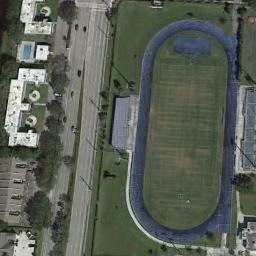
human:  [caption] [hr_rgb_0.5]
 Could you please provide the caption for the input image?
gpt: The track and field is built on the lawn and there is a road distance from the residential area .

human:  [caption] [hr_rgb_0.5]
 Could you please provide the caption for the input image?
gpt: The ground track field is on a lawn and some houses arranged neatly are next to the ground track field .

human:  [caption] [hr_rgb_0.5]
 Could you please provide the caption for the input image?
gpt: There are many buildings next to the ground track field .

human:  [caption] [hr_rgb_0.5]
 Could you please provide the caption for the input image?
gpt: There is a trail around the track .

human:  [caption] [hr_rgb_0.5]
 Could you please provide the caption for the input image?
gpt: A ground track field with a blue track beside some white buildings .